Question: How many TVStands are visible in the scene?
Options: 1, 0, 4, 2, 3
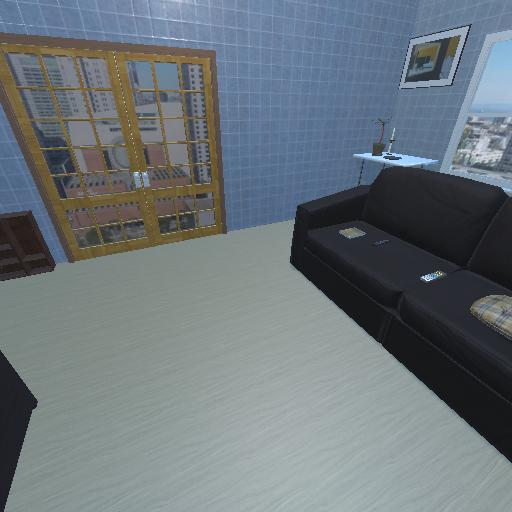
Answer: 1